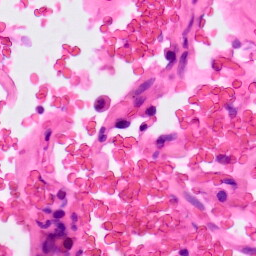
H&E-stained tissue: Lung